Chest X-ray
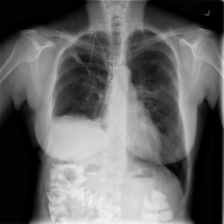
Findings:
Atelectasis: negative
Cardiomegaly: negative
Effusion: negative
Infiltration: negative
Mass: negative
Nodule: negative
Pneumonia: negative
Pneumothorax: negative
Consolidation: negative
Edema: negative
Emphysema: negative
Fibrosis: negative
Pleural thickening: negative
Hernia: negative